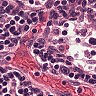
Metastatic tissue present: no